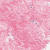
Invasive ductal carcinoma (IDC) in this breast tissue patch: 0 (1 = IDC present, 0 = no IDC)